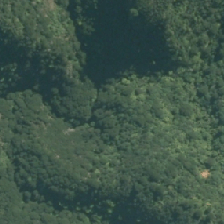
Land cover: manuka_kanuka